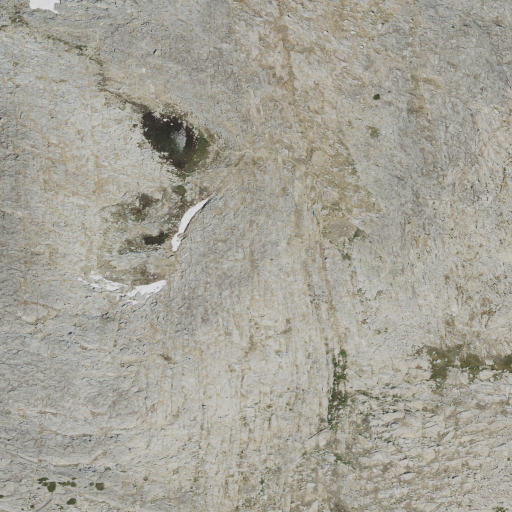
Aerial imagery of gap in California named Donohue Pass containing shrub, barren land, snow, and grassland